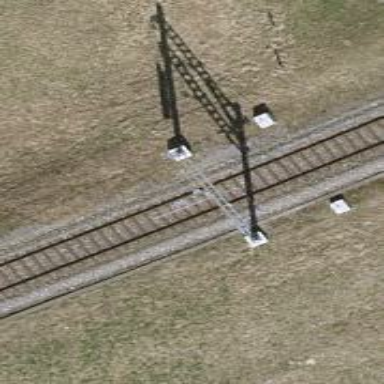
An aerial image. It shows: Catenary mast for power lines.